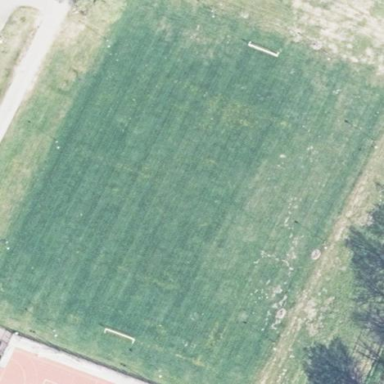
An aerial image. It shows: Soccer pitch designated for leisure and sports activities.